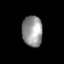
Tissue: prostate
Cell type: T cells
Senescence score: 0.6927
Nuclear area (px): 612
Mean DAPI intensity: 150.178